Question: I have a navbar and i add badge in my menu but it dose not show correctly.

but in bootstrap's site it show correctly, i couldn't find problem, there is my code :
'''
<nav class="navbar navbar-default navbar-fixed-top" role="navigation">
<div class="navbar-header"> ... </div>
<div class="collapse navbar-collapse" id="bs-example-navbar-collapse-1">
<ul class="nav navbar-nav"> ... </ul>
<div class="collapse navbar-collapse navbar-left">
<ul class="nav navbar-nav">
<li><a style="font-size: 18px;" href="#"><span style="font-size: 12px; background-color: #cc2200;" class="badge">358</span><span class="glyphicon glyphicon-bell"></span></a></li>
....
</ul>
</div>
</div>
</nav>
'''
How can i fix it?
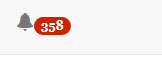
Answer: Either do it is due to the 'font-family' or it is not getting enough space.
Try to give it a more space by increasing 'width', if doesn't work then it is default font style.